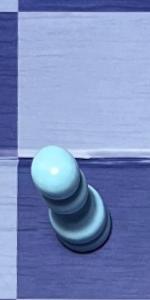
Label: Pawn_White